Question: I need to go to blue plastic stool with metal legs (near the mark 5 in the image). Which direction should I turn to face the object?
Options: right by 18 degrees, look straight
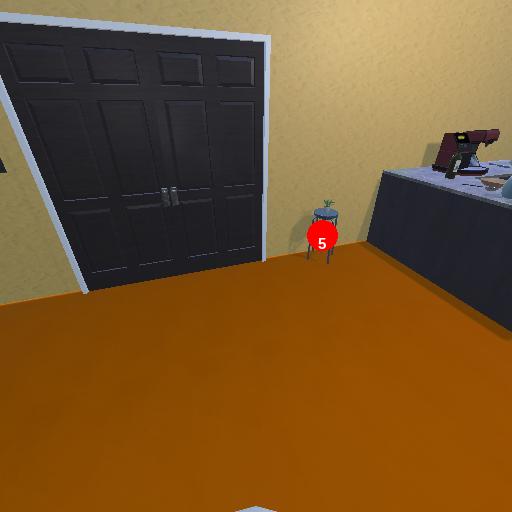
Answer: right by 18 degrees